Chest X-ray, PA view. Patient: 63 years old, sex M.
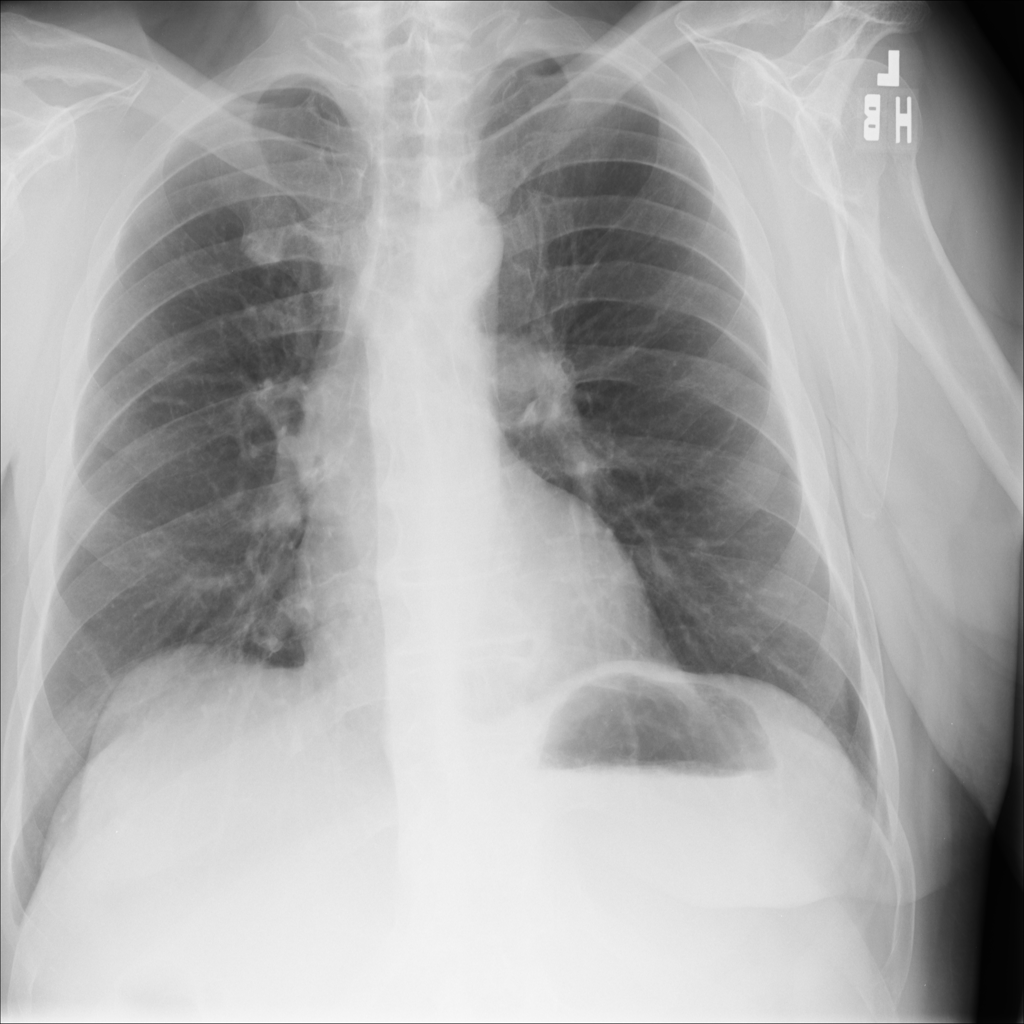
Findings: No Finding